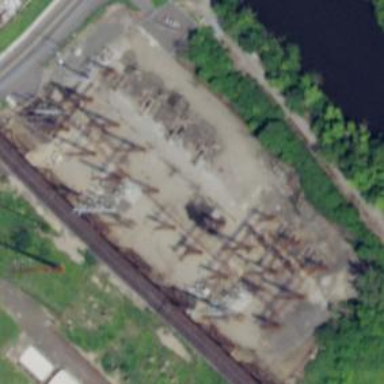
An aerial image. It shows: Power substation.